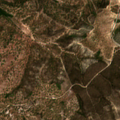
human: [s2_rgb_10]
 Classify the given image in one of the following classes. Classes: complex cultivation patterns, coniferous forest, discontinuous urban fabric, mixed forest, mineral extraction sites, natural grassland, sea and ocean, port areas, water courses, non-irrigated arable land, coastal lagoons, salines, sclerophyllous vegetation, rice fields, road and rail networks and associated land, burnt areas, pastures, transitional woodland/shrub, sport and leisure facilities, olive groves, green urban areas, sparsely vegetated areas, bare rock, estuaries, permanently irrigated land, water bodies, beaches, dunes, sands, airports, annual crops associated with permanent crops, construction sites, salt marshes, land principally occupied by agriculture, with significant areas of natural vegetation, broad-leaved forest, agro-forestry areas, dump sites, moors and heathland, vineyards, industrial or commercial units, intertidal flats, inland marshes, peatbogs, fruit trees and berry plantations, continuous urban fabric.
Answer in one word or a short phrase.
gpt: broad-leaved forest, transitional woodland/shrub